Question: I'm working on Kivy framework to create desktop app.
For example, when you click the "Eng" button, it changes the text of the button (s) to English. By analogy, when you click on button named "Fra", it changes to French.

I've tried to costume the construction when your enter some information in Textinput and after clicking the Button information appears on Label. I'm just replaced Label with Button but I still don't know how to make it work.
My test.py file
'''
class Container(BoxLayout):
pass
button_test=ObjectProperty()
wbutton_eng=ObjectProperty()
wbutton_fra=ObjectProperty()
def change_text(self):
self.buttontest.text
self.wbutton_fra.text()
self.wbutton_eng.text()
'''
My KV file
'''
<Container>:
BoxLayout:
canvas:
Color:
rgb: 120, 1, 1, 0.9
Rectangle:
size: self.size
orientation:'vertical'
button_test:buttonone
wbutton_eng:buttoneng
wbutton_fra:buttonfra
Button:
id:buttonone
text:'[color=ff3333]Text in French or English[/color]'
font_size:24
size_hint:1,0.09
background_color: 0,0,0.5
canvas.before:
Color:
rgba: 1, 2, 0.3, .6
Rectangle:
pos: self.pos
size: self.size
markup: True
Button:
id:buttoneng
text:'[color=ff3333]Eng[/color]'
font_size:24
size_hint:1,0.09
background_color: 0,0,0.5
canvas.before:
Color:
rgba: 1, 2, 0.3, .6
Rectangle:
pos: self.pos
size: self.size
markup: True
on_press
root.change_text()
Button:
id:buttonfra
text:'[color=ff3333]Fra[/color]'
font_size:24
size_hint:1,0.09
background_color: 0,0,0.5
canvas.before:
Color:
rgba: 1, 2, 0.3, .6
Rectangle:
pos: self.pos
size: self.size
markup: True
on_press
root.change_text()
'''
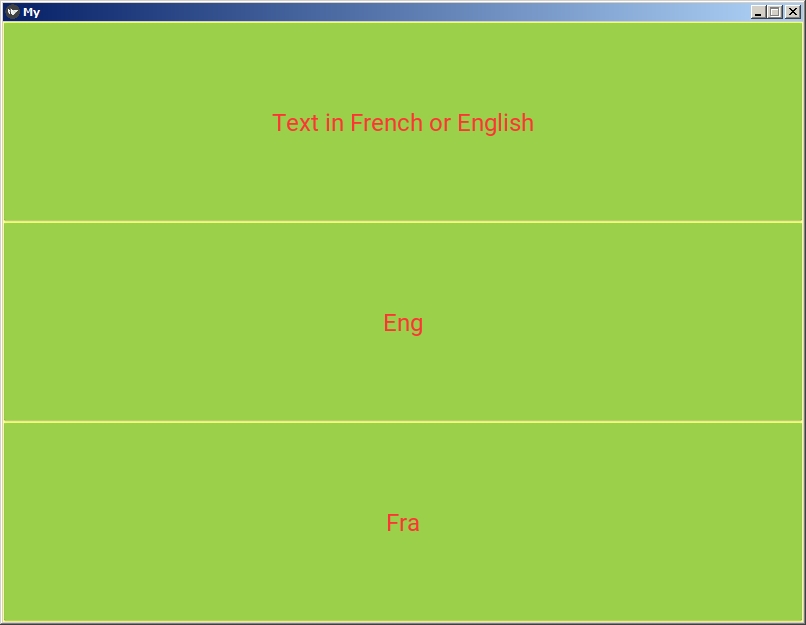
Answer: The logic is to create a dictionary that contains as a key an identifier of the language and as a value the text to translate. Then associate each button with the language identifier.
A simple example is as follows:
'''
from kivy.app import App
from kivy.lang.builder import Builder
from kivy.properties import StringProperty
from kivy.uix.boxlayout import BoxLayout
class Container(BoxLayout):
message = StringProperty()
def retranslate(self, language):
texts = {"en": "Hello World", "fr": "Salut monde"}
self.message = texts.get(language, "")
Builder.load_string(
"""
<Container>:
orientation: 'vertical'
Button:
text: root.message
Button:
text: "Eng"
on_press: root.retranslate("en")
Button:
text: "Fra"
on_press: root.retranslate("fr")
"""
)
class MyApp(App):
def build(self):
w = Container()
w.retranslate("en")
return w
if __name__ == "__main__":
MyApp().run()
'''